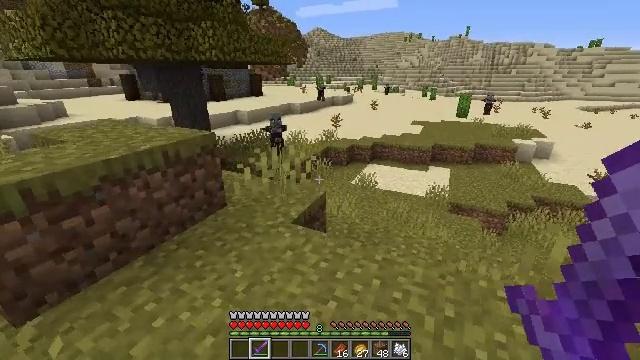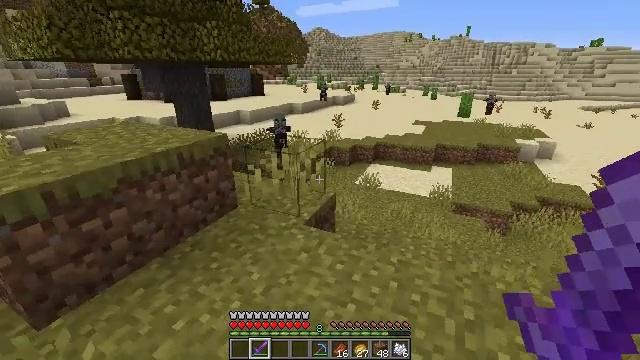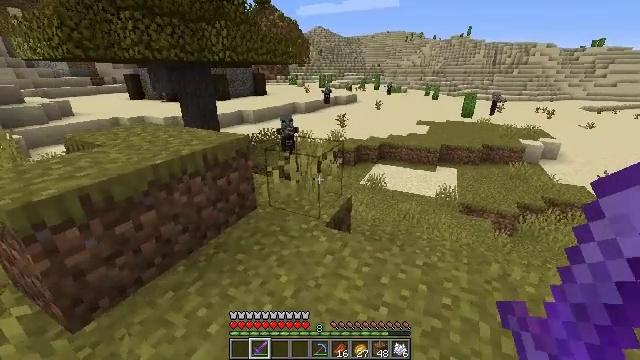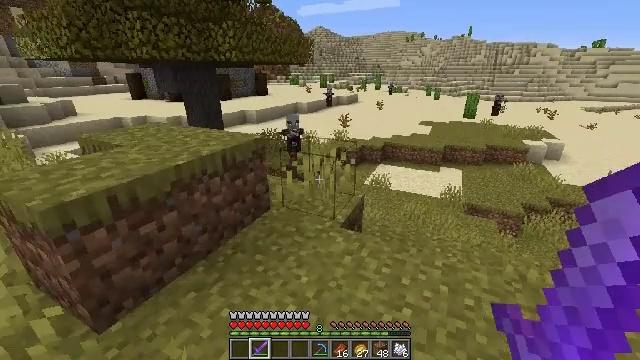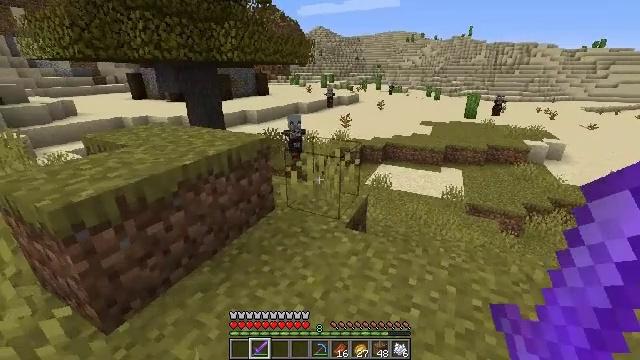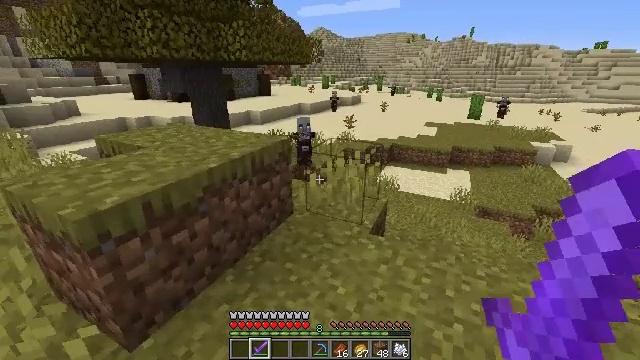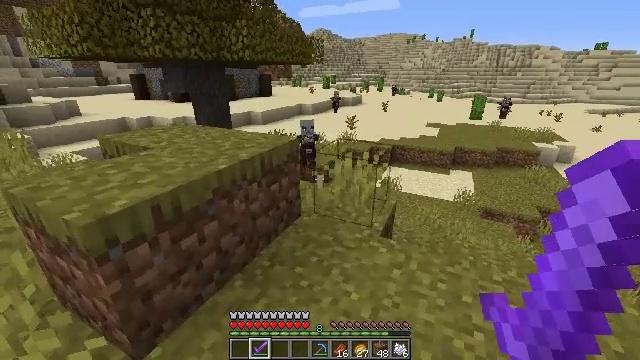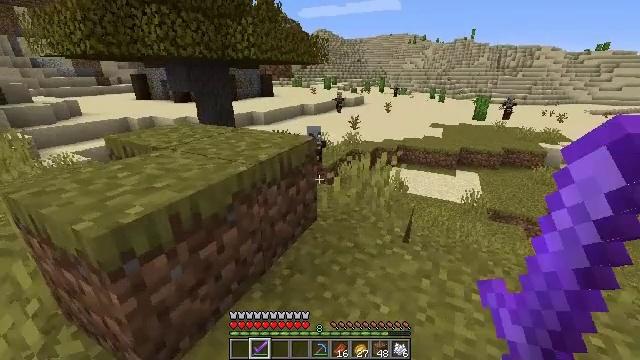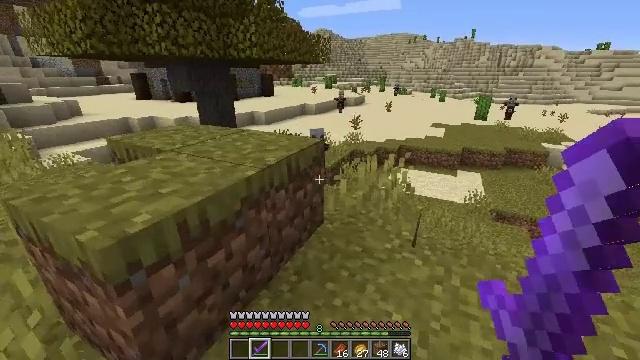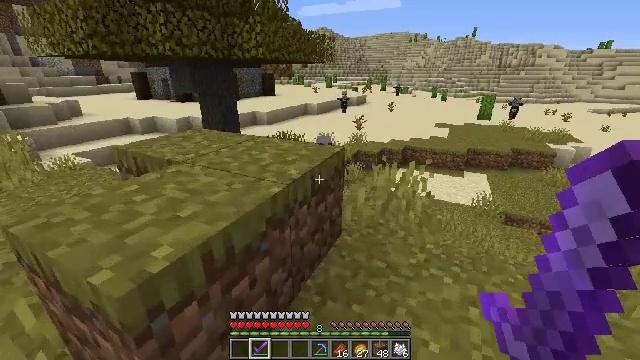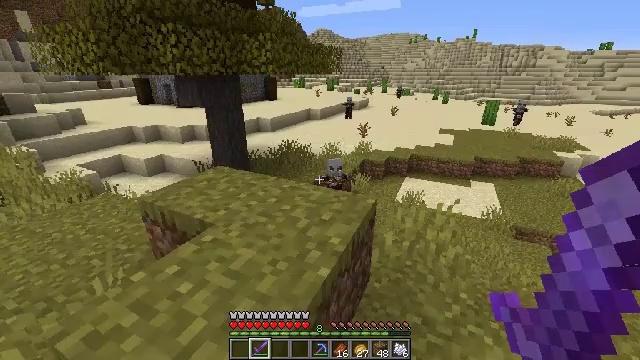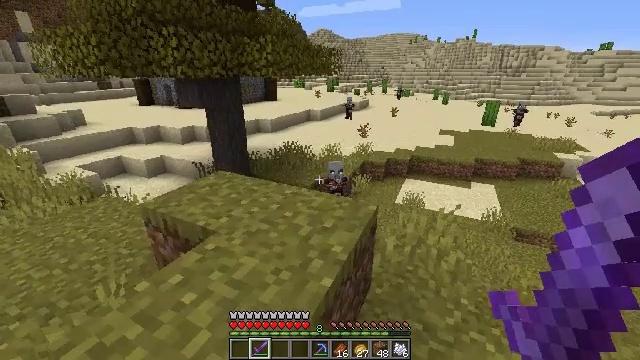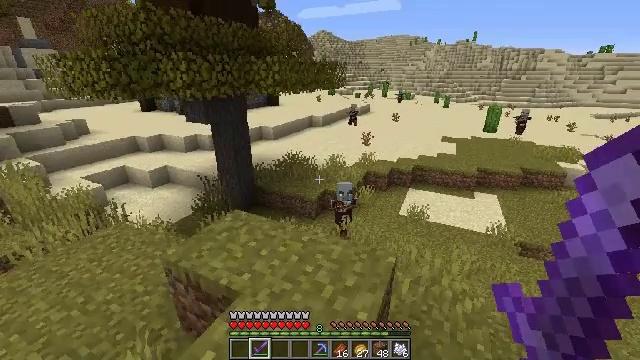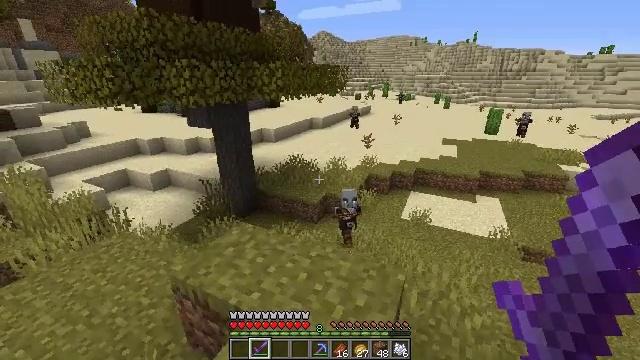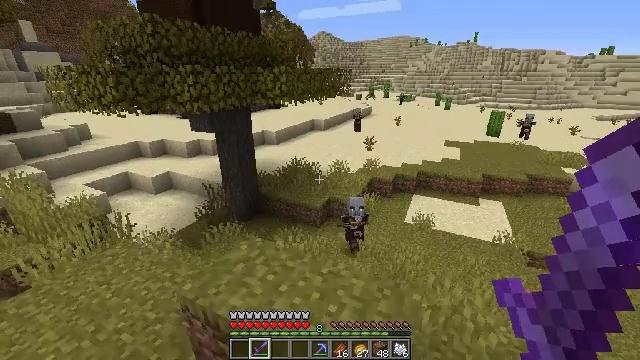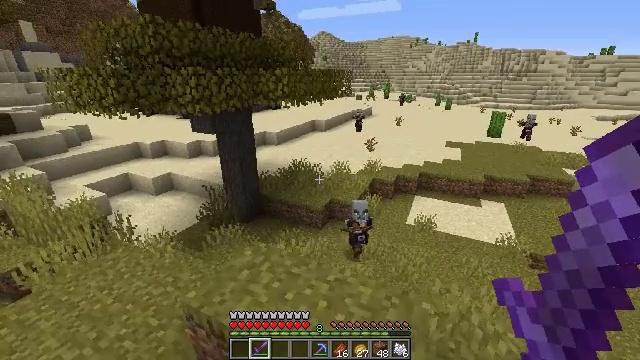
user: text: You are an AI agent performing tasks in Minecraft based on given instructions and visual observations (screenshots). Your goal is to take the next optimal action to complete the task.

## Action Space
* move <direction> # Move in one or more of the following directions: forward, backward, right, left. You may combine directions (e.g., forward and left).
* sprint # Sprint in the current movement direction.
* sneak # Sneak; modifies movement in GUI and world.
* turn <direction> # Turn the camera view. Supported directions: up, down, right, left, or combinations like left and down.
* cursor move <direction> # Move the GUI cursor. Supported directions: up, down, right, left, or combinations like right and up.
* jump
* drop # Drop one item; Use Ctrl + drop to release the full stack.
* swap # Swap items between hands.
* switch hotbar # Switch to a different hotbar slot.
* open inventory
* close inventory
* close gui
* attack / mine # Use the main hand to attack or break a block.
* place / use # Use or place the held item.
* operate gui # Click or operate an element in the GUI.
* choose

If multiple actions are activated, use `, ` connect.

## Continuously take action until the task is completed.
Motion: motion action
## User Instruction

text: Clear the ground by mining grass.
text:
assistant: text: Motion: move left
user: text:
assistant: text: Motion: move left
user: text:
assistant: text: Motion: move left
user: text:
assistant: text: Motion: move forward and move left
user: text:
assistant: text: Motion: move forward and move left
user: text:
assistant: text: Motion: move forward and move left
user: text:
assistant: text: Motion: move forward and move left
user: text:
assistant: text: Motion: move forward and move left
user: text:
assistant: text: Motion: move forward and move left
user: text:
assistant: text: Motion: move forward and move left, jump
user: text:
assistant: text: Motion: move forward and move left, jump
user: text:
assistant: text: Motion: move forward and move left, jump
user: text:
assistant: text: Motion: move forward and move left
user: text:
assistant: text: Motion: move forward and move left
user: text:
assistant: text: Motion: move forward
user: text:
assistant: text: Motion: move forward
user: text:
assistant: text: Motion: move forward
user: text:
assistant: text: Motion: move forward, turn right and down
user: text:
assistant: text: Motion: move forward, turn right and down
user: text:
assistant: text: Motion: move forward, turn right and down
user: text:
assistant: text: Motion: move forward, turn right and down
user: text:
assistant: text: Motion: turn right and down
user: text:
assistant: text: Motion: turn right and down
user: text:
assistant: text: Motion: turn right
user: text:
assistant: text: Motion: turn right
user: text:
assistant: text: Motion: turn right
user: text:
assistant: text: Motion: turn right
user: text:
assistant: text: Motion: move forward
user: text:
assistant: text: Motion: move forward
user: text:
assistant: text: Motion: move forward, turn right